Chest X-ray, PA view. Patient: 27 years old, sex M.
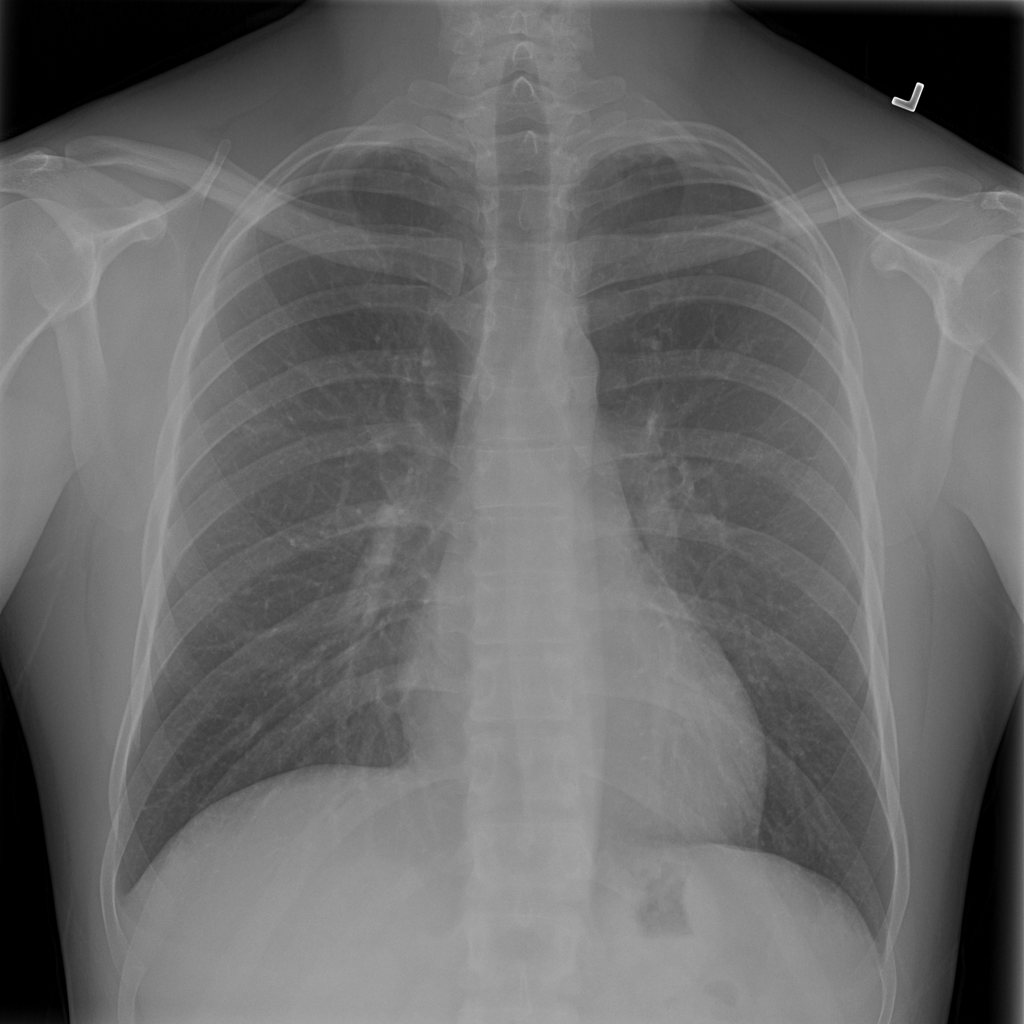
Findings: No Finding